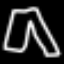
Label: pants